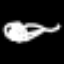
Label: hourglass